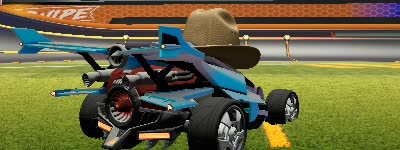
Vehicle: aftershock